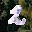
Label: 2